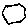
Label: hexagon